Question: how do i set up a Flash CS5 Slider component to trace decimal values, from 0.00 to 10.00 when the slider is dragged? i can't seem to find where i need to set these options to permit decimals.
is it possible to set this in ActionScript?

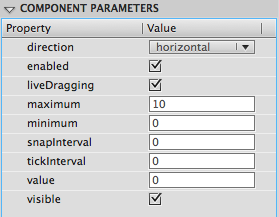
Answer: perhaps there is a more formal way of accomplishing this, but i've managed to solve this problem by creating a custom string format method.
first, since i want my values to range from 0.00 to 10.00, i set the slider component to have 0 as the minimum value and 1000 as the maximum value. these values will be divided by 100 for the decimal.
'''
//in the slider change event handler method
trace(formatCycleTextString(mySlider.value));
//custom format method
function formatCycleTextString(value:Number):String
{
var resultString:String = String(value / 100);
switch (resultString.length)
{
case 1: resultString = resultString.concat(".00"); break;
case 2: resultString = resultString.concat(".00"); break;
case 3: resultString = resultString.concat("0");
}
return resultString;
}
'''